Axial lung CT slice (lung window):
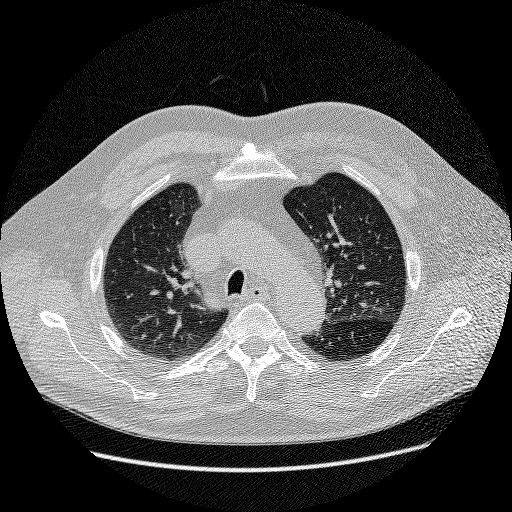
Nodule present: no